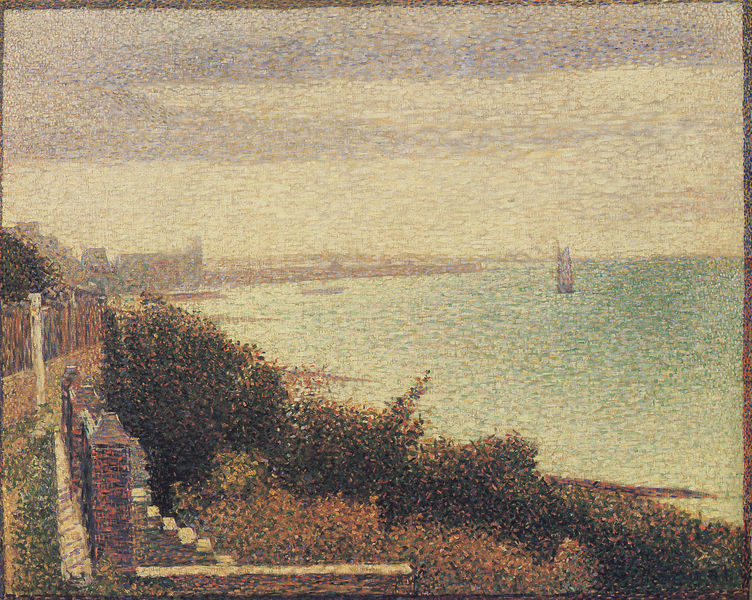
Titel: Grandcamp, un soir
Künstler: Georges Pierre Seurat
Standort: New York (New York)
Institution: The Museum of Modern Art
Schlagwörter: blau, himmel, meer, wolken, grün, impressionismus, see, stadt, ufer, zaun, horizont, büsche, sträucher, boot, schiff, pointilismus, mauer, bucht, leuchtturm, punkt, seurat, signac, strächer, pointelismus, nebilg